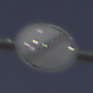
Verkehrszeichen: EndeSaemtlicherBegrenzungen
Umgebung: Outdoor, Nature
Tageszeit: Night
Wetter: Clear
Licht: Natural
Jahreszeit: NotSpecified
Kontrast: HighContrast